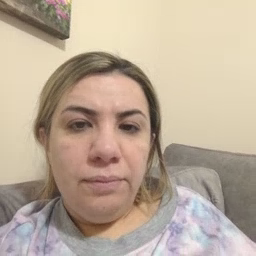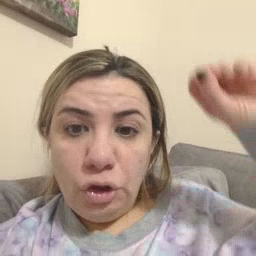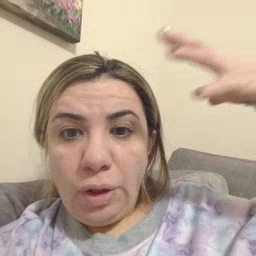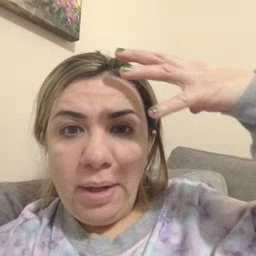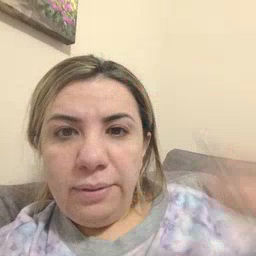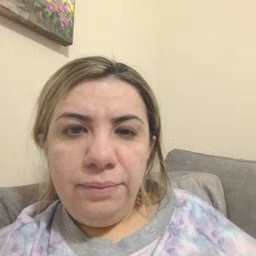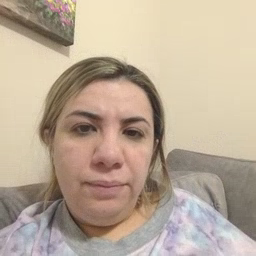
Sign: sun